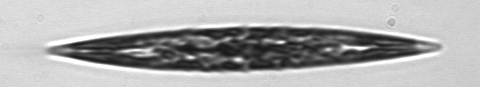
Label: Pleurosigma